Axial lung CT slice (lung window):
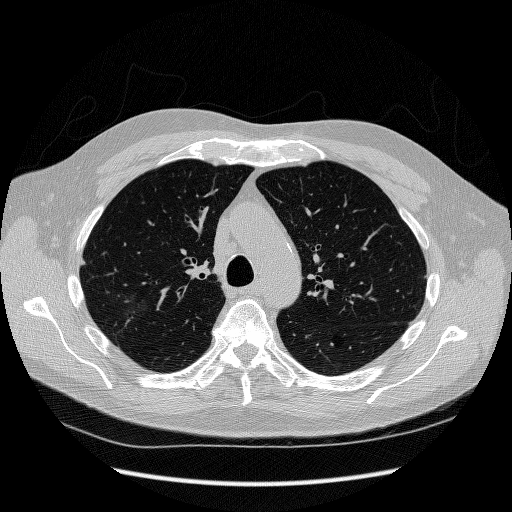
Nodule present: no